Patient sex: F
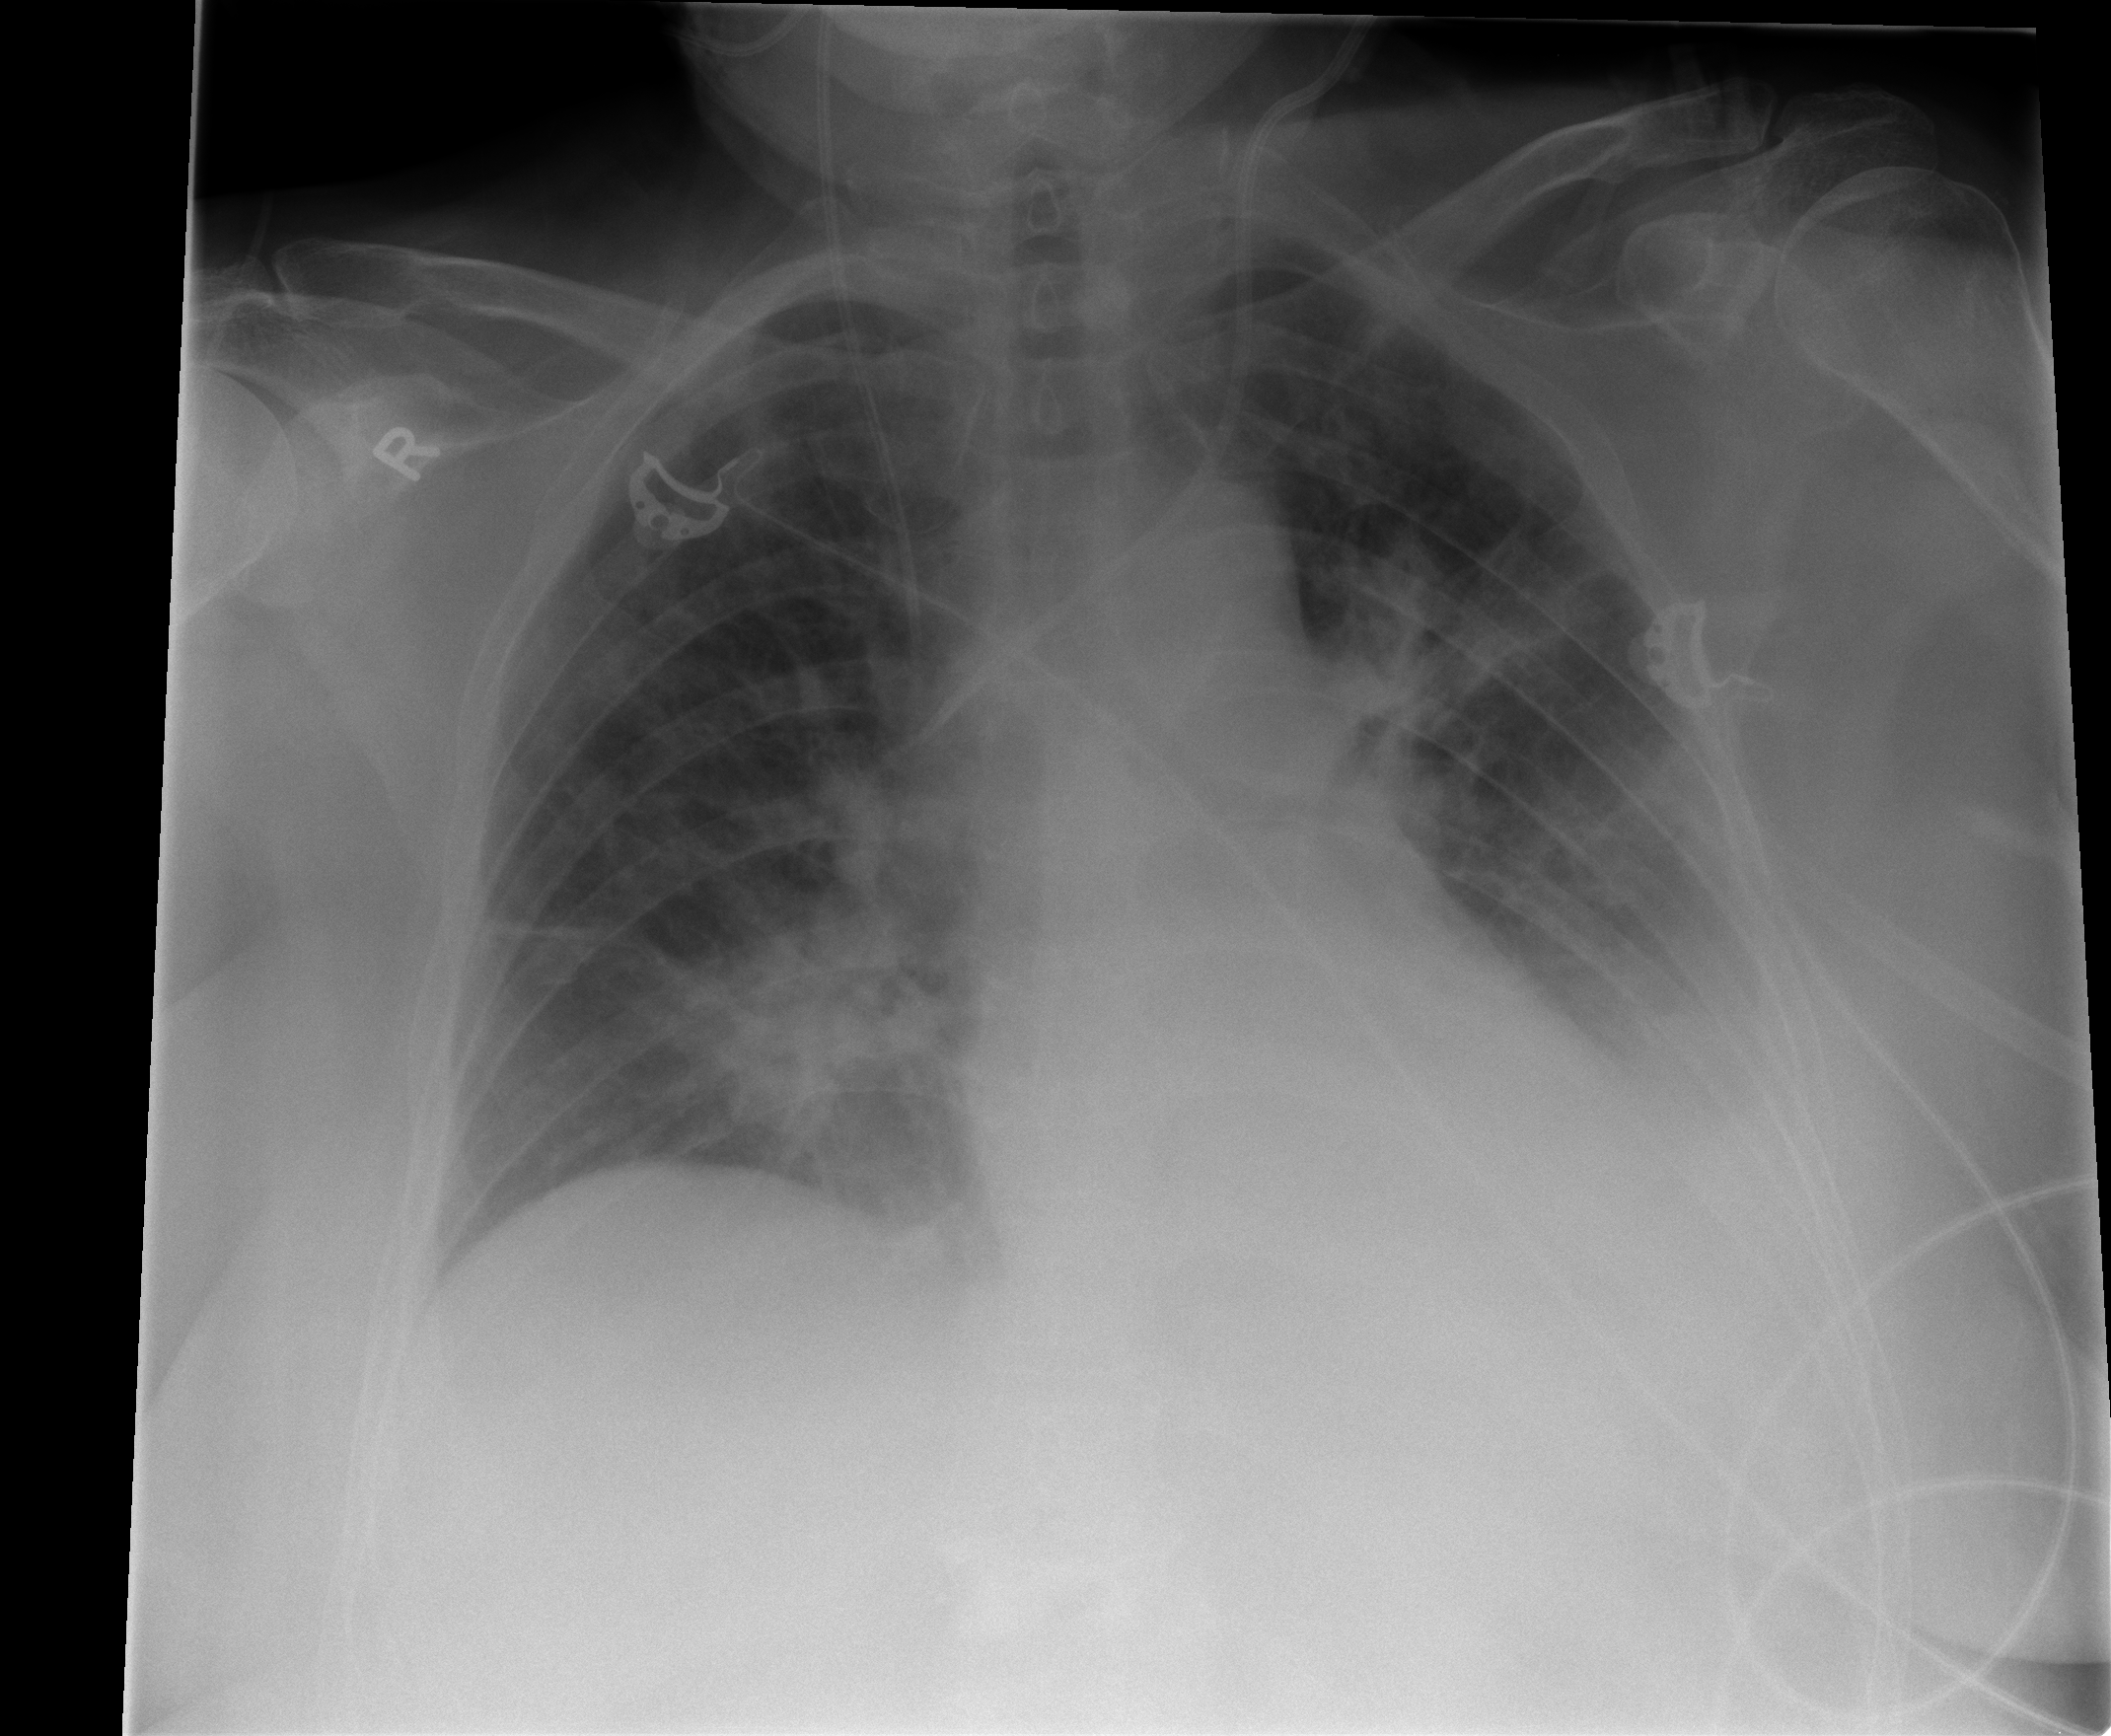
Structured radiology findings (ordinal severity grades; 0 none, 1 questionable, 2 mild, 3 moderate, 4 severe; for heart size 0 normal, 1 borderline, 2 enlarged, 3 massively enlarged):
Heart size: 0
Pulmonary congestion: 2
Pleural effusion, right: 0
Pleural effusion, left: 3
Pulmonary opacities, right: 1
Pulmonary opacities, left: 2
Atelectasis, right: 2
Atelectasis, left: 2